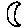
Label: moon